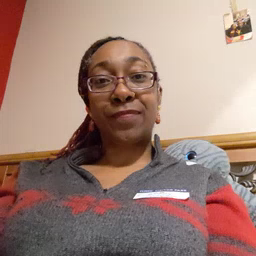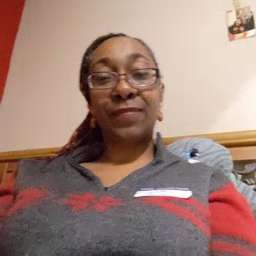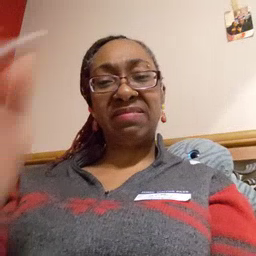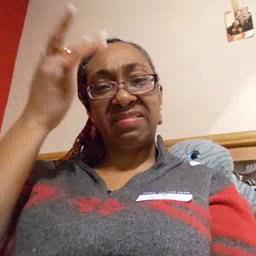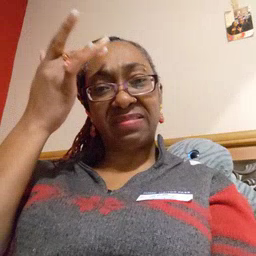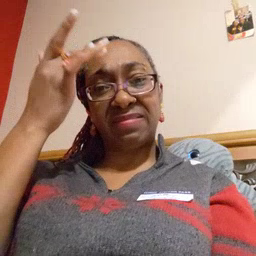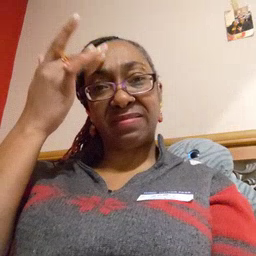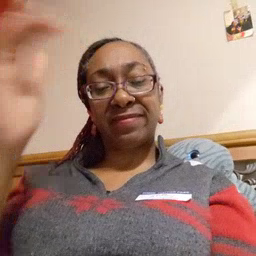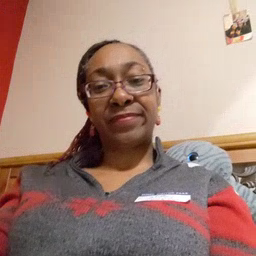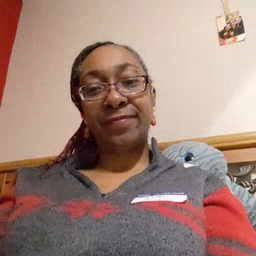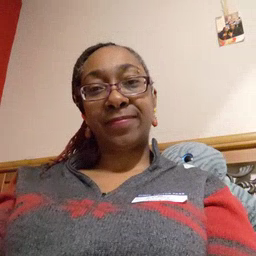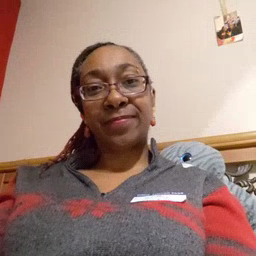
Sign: sick